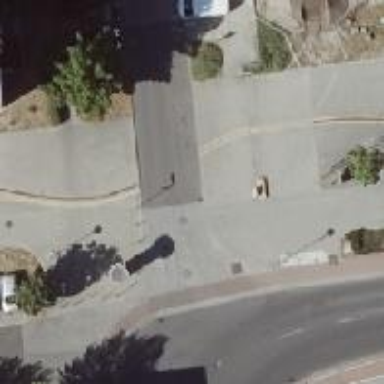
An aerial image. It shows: Unmarked crossing on the road.